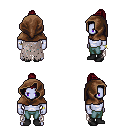
a pixel art fantasy rpg character, male body template, dark elf, purple skin, gray tattered cape, teal pants, brunette short topknot hairstyle, cloth hood, bracelets, black shoes, four views (front, back, left, right), 2x2 character sprite sheet, small pixel art, hard edges, no anti-aliasing